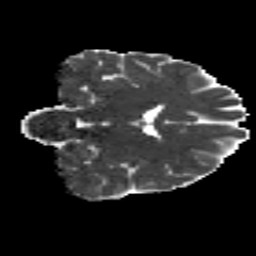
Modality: MD
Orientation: coronal
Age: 24
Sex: male
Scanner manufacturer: siemens
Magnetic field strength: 3 T
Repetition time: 8.8 s
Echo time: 0.085 s